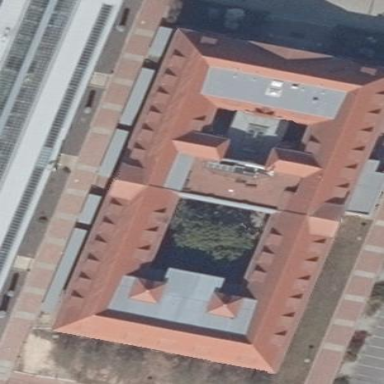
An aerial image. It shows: College building with quadruple saltbox roof shape.